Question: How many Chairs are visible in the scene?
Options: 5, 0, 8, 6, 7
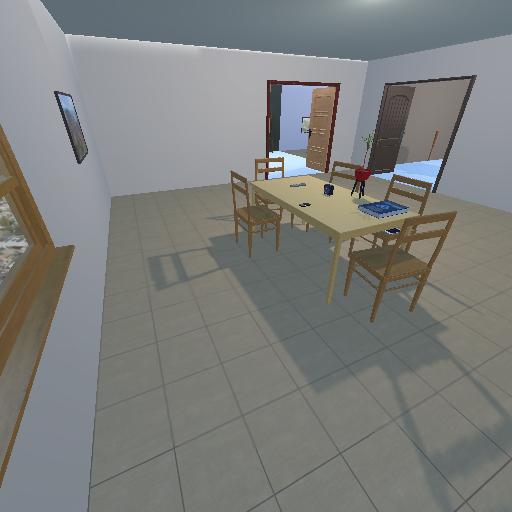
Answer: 5